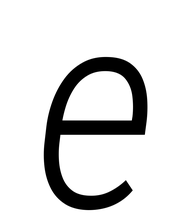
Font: Roboto-Italic_Condensed_Light_Italic